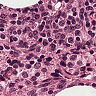
Metastatic tissue present: no